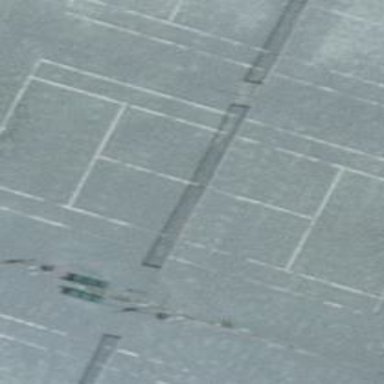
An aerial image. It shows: Tennis court on the leisure land pitch.